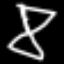
Label: hourglass